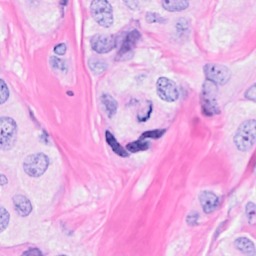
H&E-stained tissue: Breast